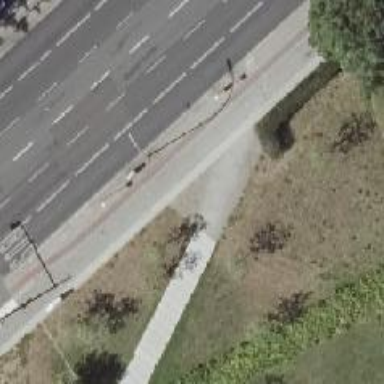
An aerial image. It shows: Footway.